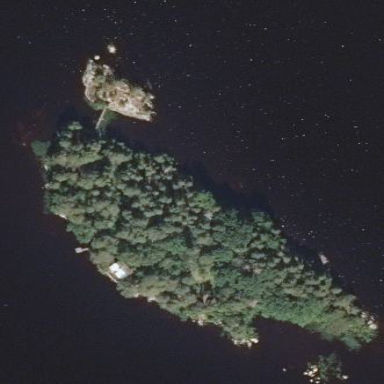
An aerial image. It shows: Islet covered with woodland.